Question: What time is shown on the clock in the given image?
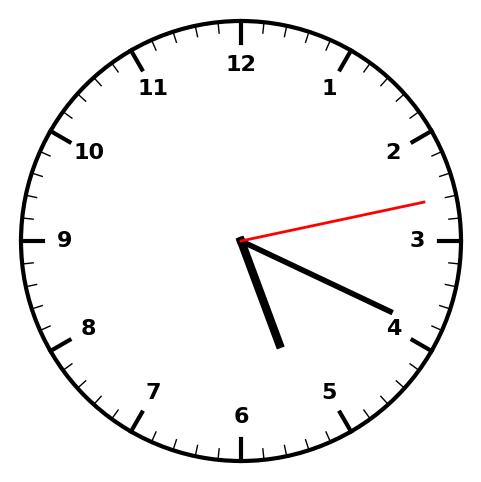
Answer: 05:19:13